Question: Wondering how to implement tabs in the same style as Espresso.app:

Is there a native class/view to use or is this done with a 3rd party solution?
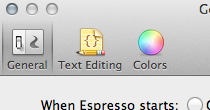
Answer: Unless you want to use a 3rd party solution like <URL> you can determine which item is selected, and programmatically switch your 'NSTabView' to the proper index.